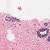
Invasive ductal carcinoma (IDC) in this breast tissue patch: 0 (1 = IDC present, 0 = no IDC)